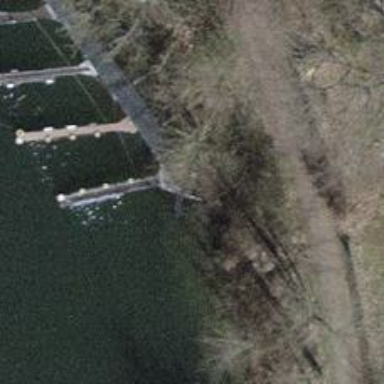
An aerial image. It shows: Pier made of metal with mooring facilities.